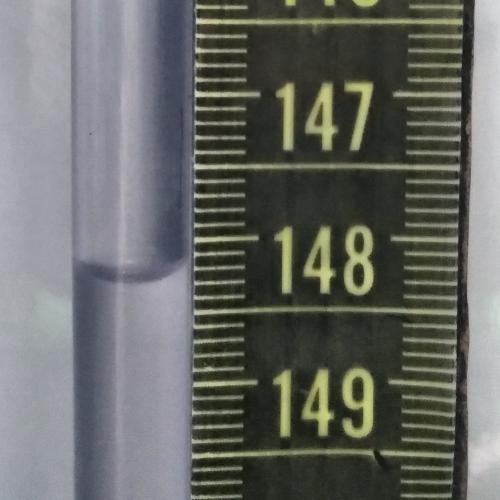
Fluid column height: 148.2 cm